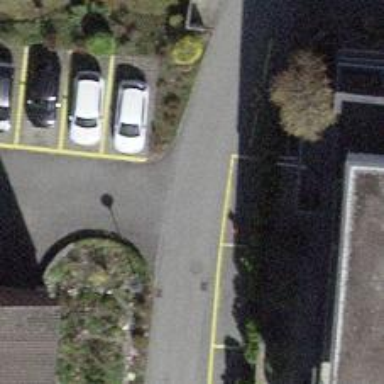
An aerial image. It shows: Residential road with asphalt surface. There are parallel parking lanes on the right side of the road and no sidewalks.